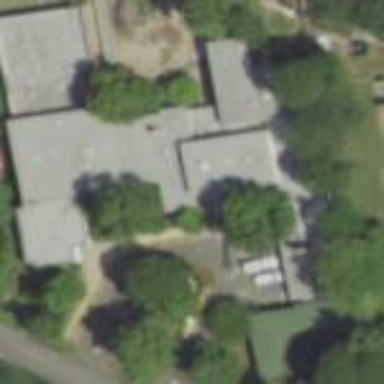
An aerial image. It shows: School building.